Interaction volume radius: 5 \u00c5
Interaction volume height: 30 \u00c5
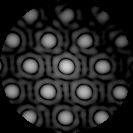
Disorder parameter: 0.06987